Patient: sex M, age 37
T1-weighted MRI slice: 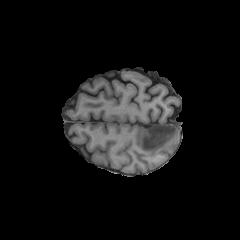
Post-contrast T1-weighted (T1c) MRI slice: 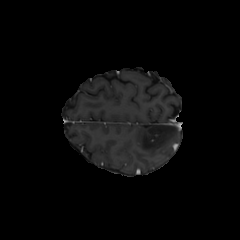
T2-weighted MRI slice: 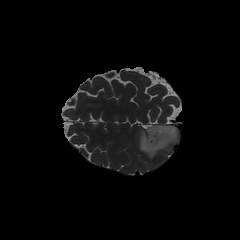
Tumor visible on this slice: yes
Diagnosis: Astrocytoma, IDH-mutant
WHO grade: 2